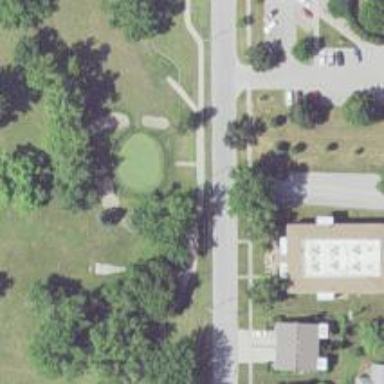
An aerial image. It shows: Golf hole.